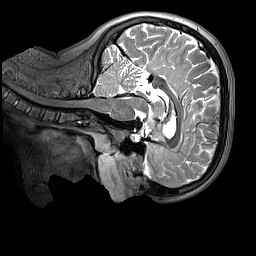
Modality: T2w
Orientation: sagittal
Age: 10
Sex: female
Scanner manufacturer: siemens
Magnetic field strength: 3 T
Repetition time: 3.2 s
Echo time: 0.408 s